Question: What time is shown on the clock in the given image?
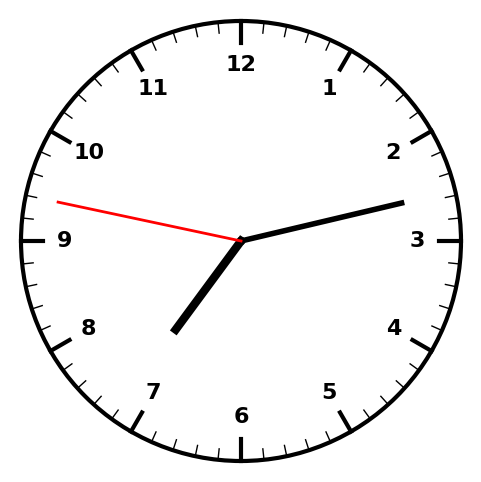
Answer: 07:12:47